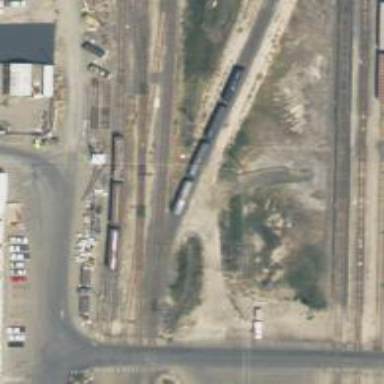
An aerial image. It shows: Railway spur service.